Question: In android app, I would like to fix an action bar to the bottom of the screen.
The action bar has 6 icons.
I wrote down the following code.
In Galaxy Note3(Andoid4.4.2) it goes well. However, in Experia SOL21(Android4.1.2), the icon size is not adjusted to the appropriate size like below image.
Could you tell me how to fix this problem?
[Image in Experia SOL21(Android4.1.2)]
[
<URL>
[My code]
in AndroidManifest.xml
'''
<activity
android:name="com.myapp.DetailActivity"
android:uiOptions="splitActionBarWhenNarrow" >
<meta-data
android:name="android.support.UI_OPTIONS"
android:value="splitActionBarWhenNarrow" />
</activity>
'''
in Activity.java
'''
@Override
public boolean onCreateOptionsMenu(Menu menu) {
MenuItem actionItemBack = menu.add("Back");
MenuItem actionItemForward = menu.add("Forward");
MenuItem actionItemLine = menu.add("Twitter");
MenuItem actionItemTw = menu.add("icon4");
MenuItem actionItemFb = menu.add("icon5");
MenuItem actionItemFav = menu.add("icon6");
actionItemBack.setShowAsAction(MenuItem.SHOW_AS_ACTION_ALWAYS);
actionItemForward.setShowAsAction(MenuItem.SHOW_AS_ACTION_ALWAYS);
actionItemLine.setShowAsAction(MenuItem.SHOW_AS_ACTION_ALWAYS);
actionItemTw.setShowAsAction(MenuItem.SHOW_AS_ACTION_ALWAYS);
actionItemFb.setShowAsAction(MenuItem.SHOW_AS_ACTION_ALWAYS);
actionItemFav.setShowAsAction(MenuItem.SHOW_AS_ACTION_ALWAYS);
actionItemBack.setIcon(R.drawable.back);
actionItemForward.setIcon(R.drawable.next);
actionItemLine.setIcon(R.drawable.twitter);
actionItemTw.setIcon(R.drawable.icon4);
actionItemFb.setIcon(R.drawable.icon5);
actionItemFav.setIcon(R.drawable.icon6);
return true;
}
'''
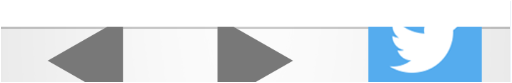
Answer: you have to get different size of images like
48*48 size image put in drawable-hdpi folder.
32*32 size image put in drawable-mdpi folder.
64*64 size image put in drawable-xhdpi folder.
96*96 size image put in drawable-xxhdpi folder.